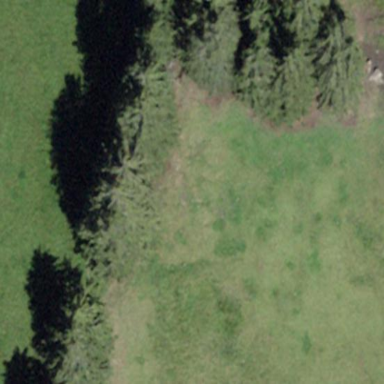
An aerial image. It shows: Forest area.